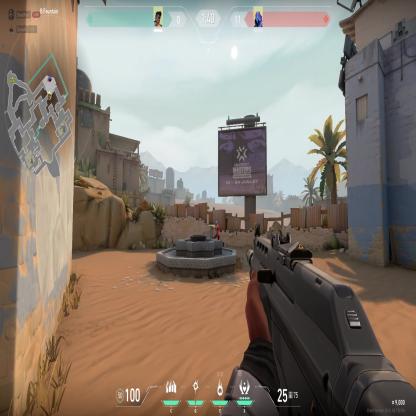
Label: enemy